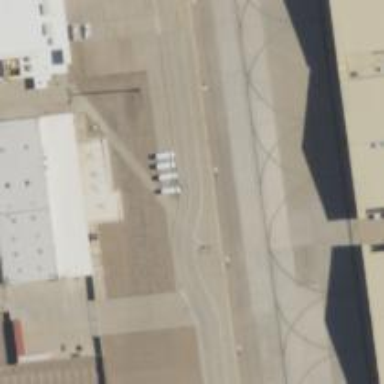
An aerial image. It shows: Image of taxiway at airport.